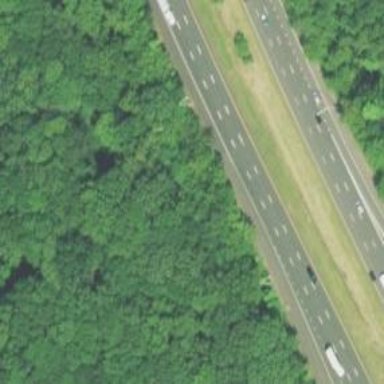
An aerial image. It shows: Motorway junction.